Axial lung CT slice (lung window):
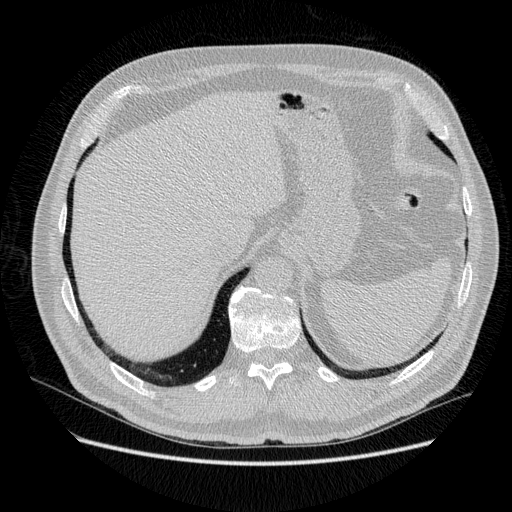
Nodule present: no